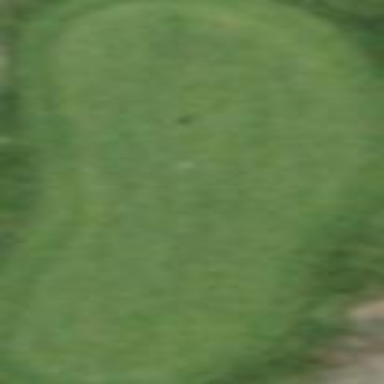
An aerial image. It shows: Green golf area with grass land use.